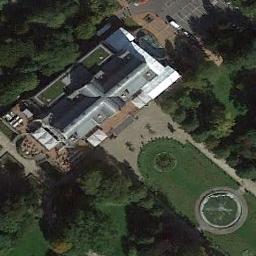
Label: church